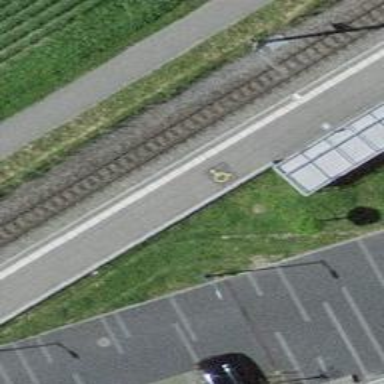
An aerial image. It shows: Public transport stop position.